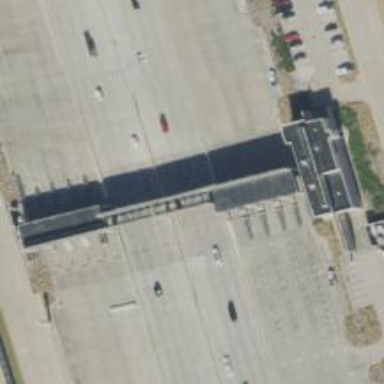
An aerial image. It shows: Toll gantry on the road.